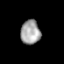
Tissue: prostate
Cell type: T cells
Senescence score: 0.3249
Nuclear area (px): 463
Mean DAPI intensity: 163.521